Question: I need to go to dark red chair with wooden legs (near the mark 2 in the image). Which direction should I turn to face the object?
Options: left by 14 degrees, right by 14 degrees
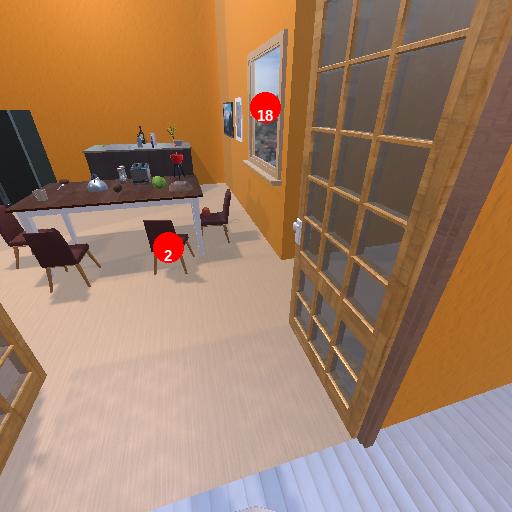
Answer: left by 14 degrees